Interaction volume radius: 10 \u00c5
Interaction volume height: 15 \u00c5
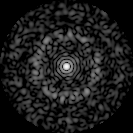
Disorder parameter: 0.8351